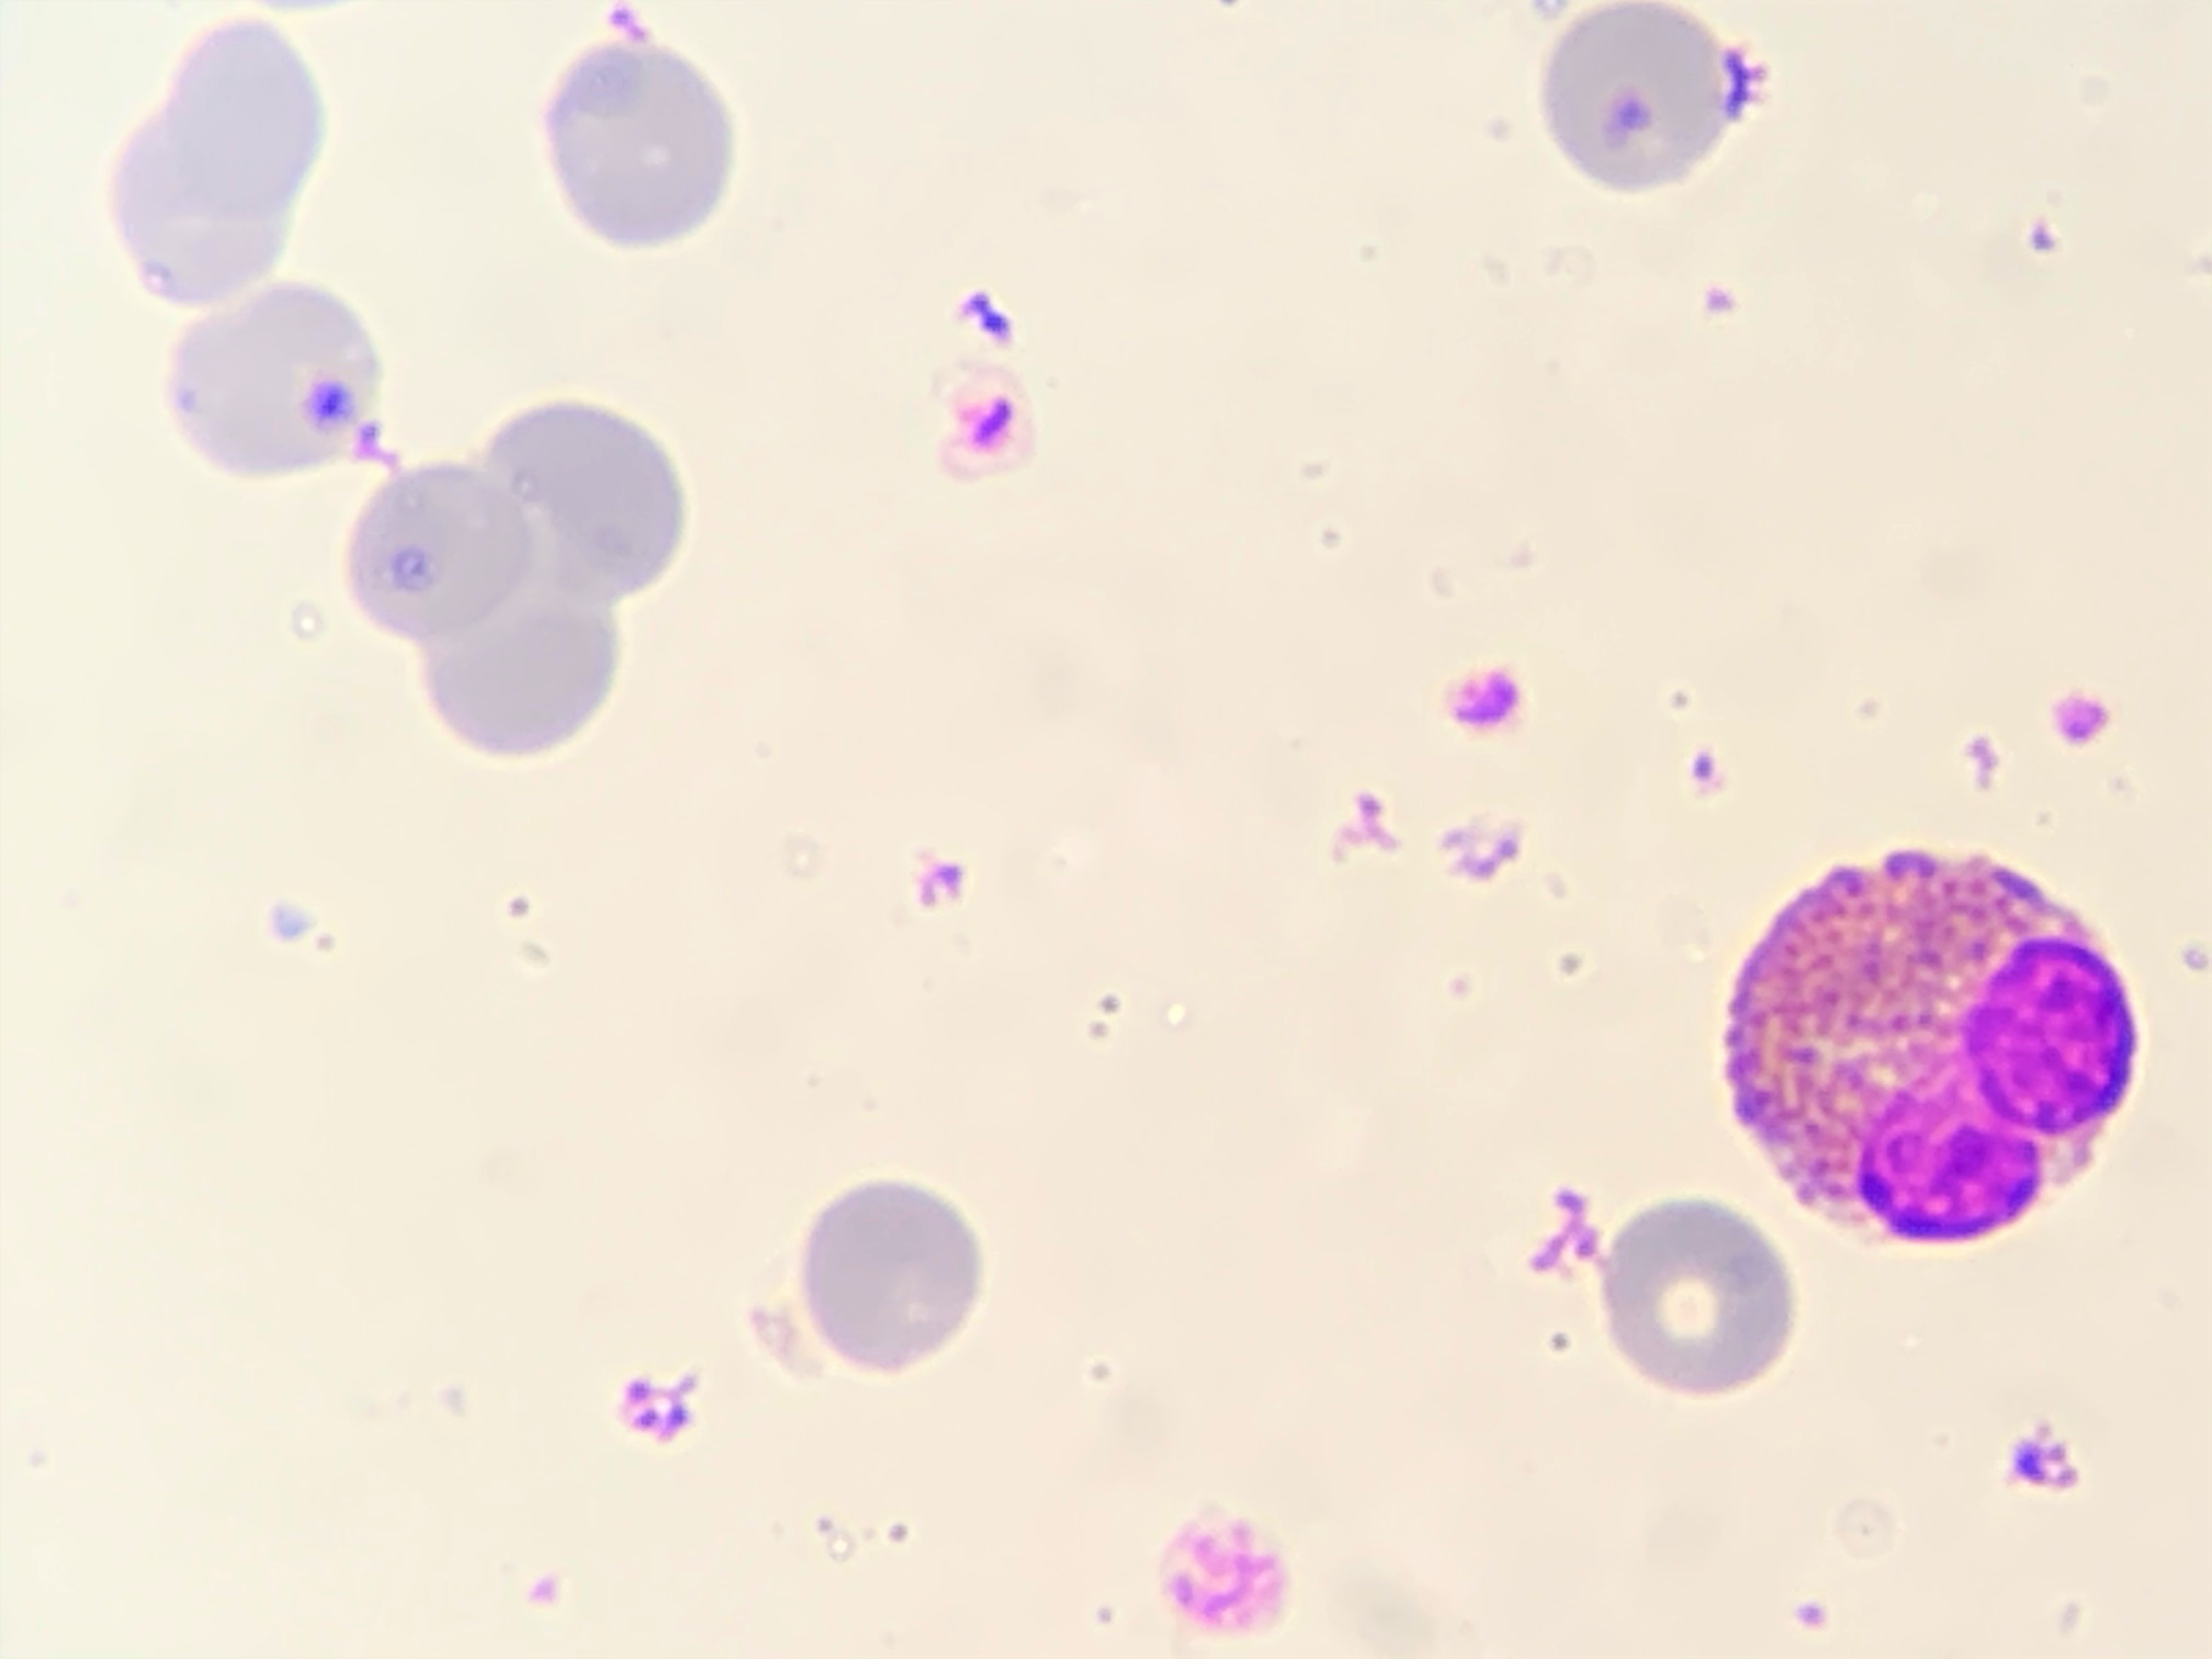
Cell type: EOSINOPHILS